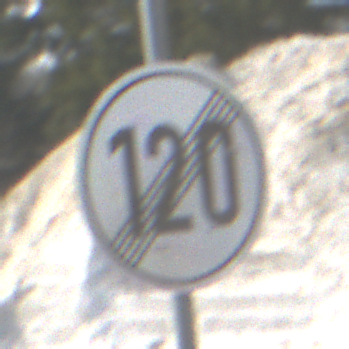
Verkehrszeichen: EndeGeschwindigkeit120
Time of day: Midday
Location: Outdoor (Suburban)
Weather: PartlyCloudy
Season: NotSpecified
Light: Natural